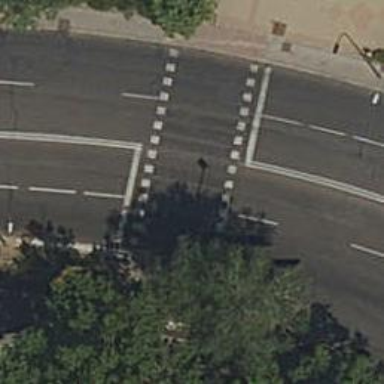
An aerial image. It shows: Traffic signals at road crossing.